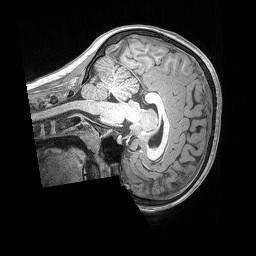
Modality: T1w
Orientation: sagittal
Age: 9
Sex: female
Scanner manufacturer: siemens
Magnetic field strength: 3 T
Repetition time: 2.53 s
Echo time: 0.00164 s